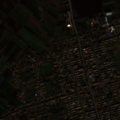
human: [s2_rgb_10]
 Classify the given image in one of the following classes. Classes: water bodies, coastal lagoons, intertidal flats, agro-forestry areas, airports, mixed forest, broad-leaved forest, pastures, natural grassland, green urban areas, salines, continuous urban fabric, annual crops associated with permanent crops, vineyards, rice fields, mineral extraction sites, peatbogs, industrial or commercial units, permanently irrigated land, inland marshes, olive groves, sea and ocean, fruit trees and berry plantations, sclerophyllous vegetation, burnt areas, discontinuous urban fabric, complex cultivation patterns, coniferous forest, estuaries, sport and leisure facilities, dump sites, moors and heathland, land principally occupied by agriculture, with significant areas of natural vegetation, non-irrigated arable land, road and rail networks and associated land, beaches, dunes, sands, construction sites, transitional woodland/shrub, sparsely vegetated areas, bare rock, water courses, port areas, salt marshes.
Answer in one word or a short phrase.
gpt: discontinuous urban fabric, non-irrigated arable land, complex cultivation patterns